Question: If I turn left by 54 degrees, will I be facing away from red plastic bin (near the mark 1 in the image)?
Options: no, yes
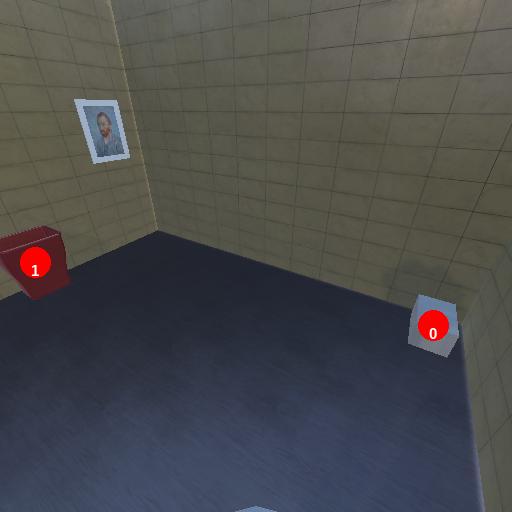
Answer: no